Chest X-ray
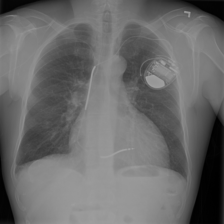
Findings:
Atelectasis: negative
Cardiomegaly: positive
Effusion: negative
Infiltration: negative
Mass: negative
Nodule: negative
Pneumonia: negative
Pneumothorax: negative
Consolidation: negative
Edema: negative
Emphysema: negative
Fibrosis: negative
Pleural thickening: negative
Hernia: negative